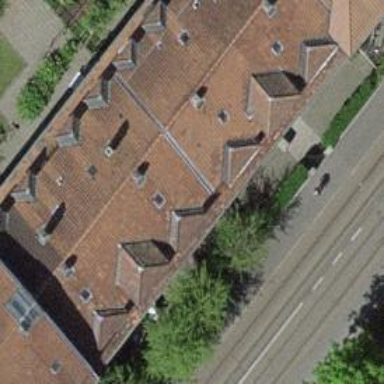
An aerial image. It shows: The apartments building with roof made of roof tiles.